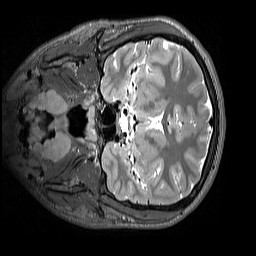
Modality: T2w
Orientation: coronal
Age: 13
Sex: male
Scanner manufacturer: siemens
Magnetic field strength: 3 T
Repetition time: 3.2 s
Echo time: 0.408 s